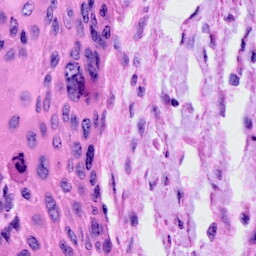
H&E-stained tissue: Cervix